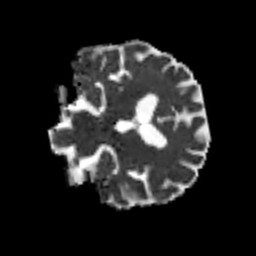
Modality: MD
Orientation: coronal
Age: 74
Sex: female
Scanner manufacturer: siemens
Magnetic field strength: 3 T
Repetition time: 7.3 s
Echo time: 0.087 s